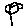
Label: flower